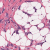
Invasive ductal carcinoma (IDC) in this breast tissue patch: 1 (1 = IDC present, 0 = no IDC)